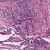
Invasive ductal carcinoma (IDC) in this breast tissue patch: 1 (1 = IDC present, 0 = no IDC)